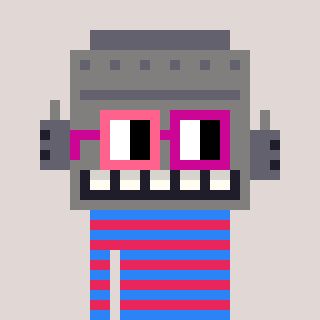
a pixel art character with square pink and red glasses, a robot-shaped head and a redpinkish-colored body on a warm background